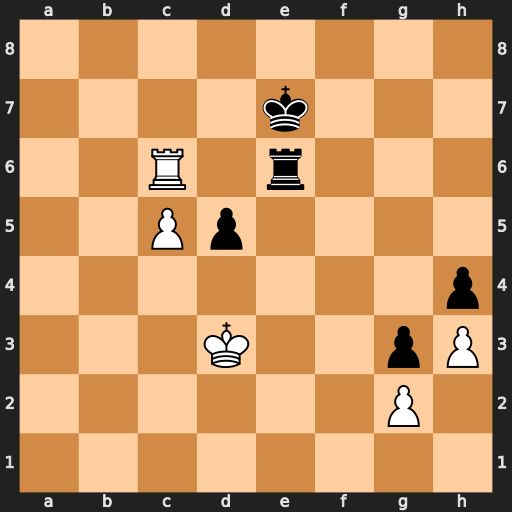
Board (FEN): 8/4k3/2R1r3/2Pp4/7p/3K2pP/6P1/8
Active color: w
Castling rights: -
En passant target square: -
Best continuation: Rxe6+ Kxe6 Kd4